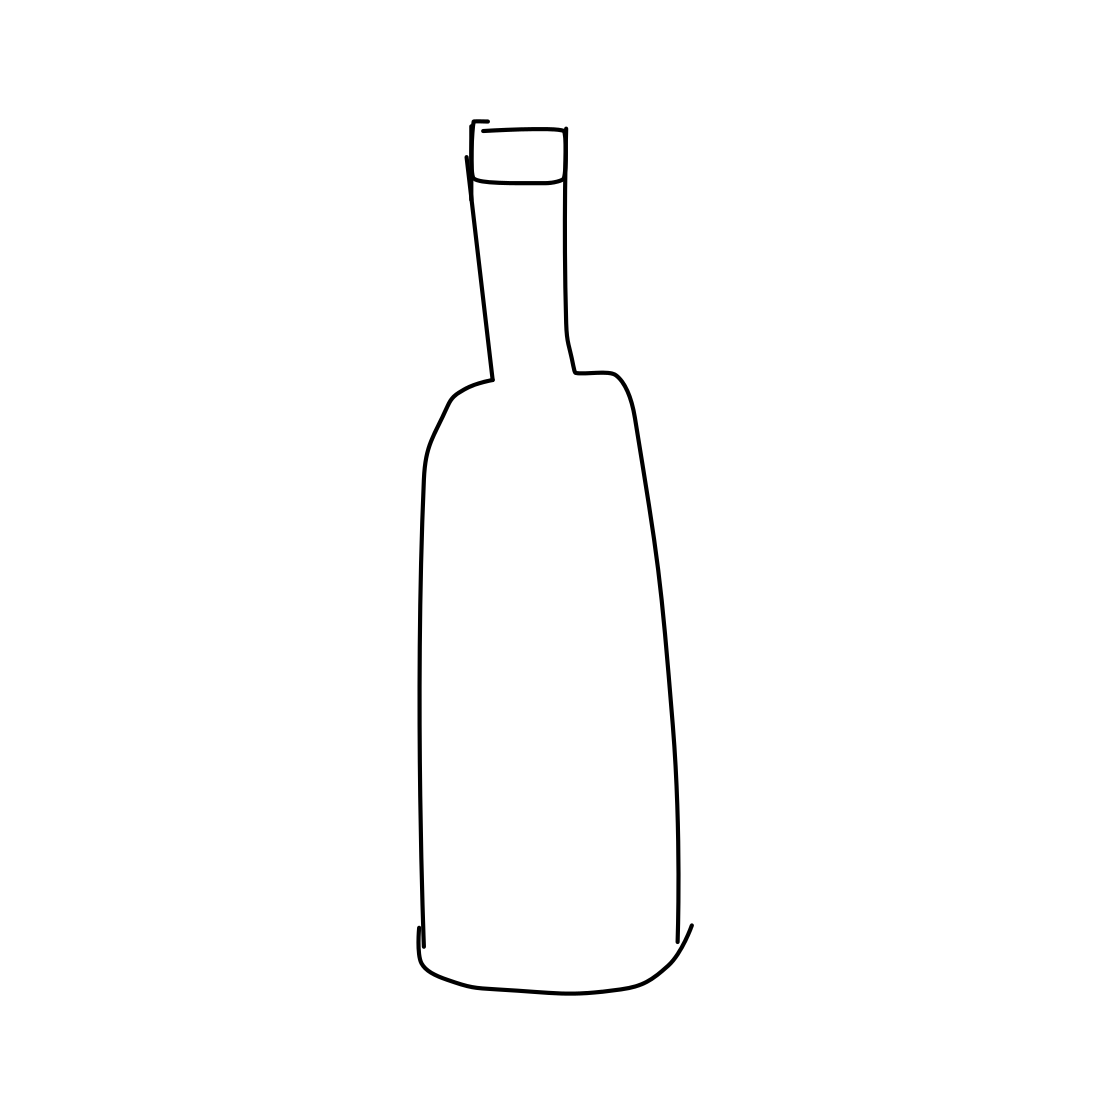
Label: wine-bottle